Aerial crown-view tile of a tropical tree (Barro Colorado Island, Panama), acquired 20250414:
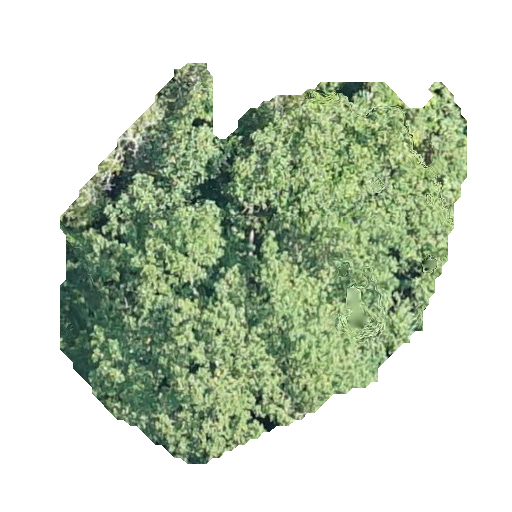
Species: Hieronyma alchorneoides
GBIF accepted scientific name: Hieronyma alchorneoides
Crown area: 169.4 m²